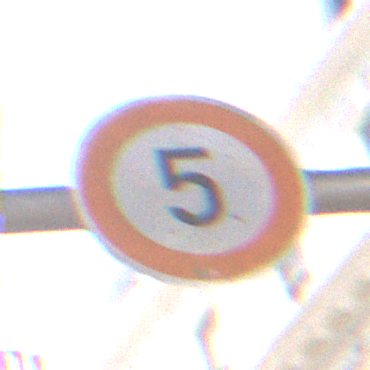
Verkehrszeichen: Geschwindigkeit5
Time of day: MorningAfternoon
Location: Outdoor (Urban)
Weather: PartlyCloudy
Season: NotSpecified
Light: Natural